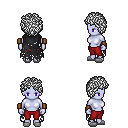
a pixel art fantasy rpg character, female body template, dark elf, purple skin, black tattered cape, red pants, white curly afro hairstyle, leather bracers, white slippers, four views (front, back, left, right), 2x2 character sprite sheet, small pixel art, hard edges, no anti-aliasing